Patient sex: M
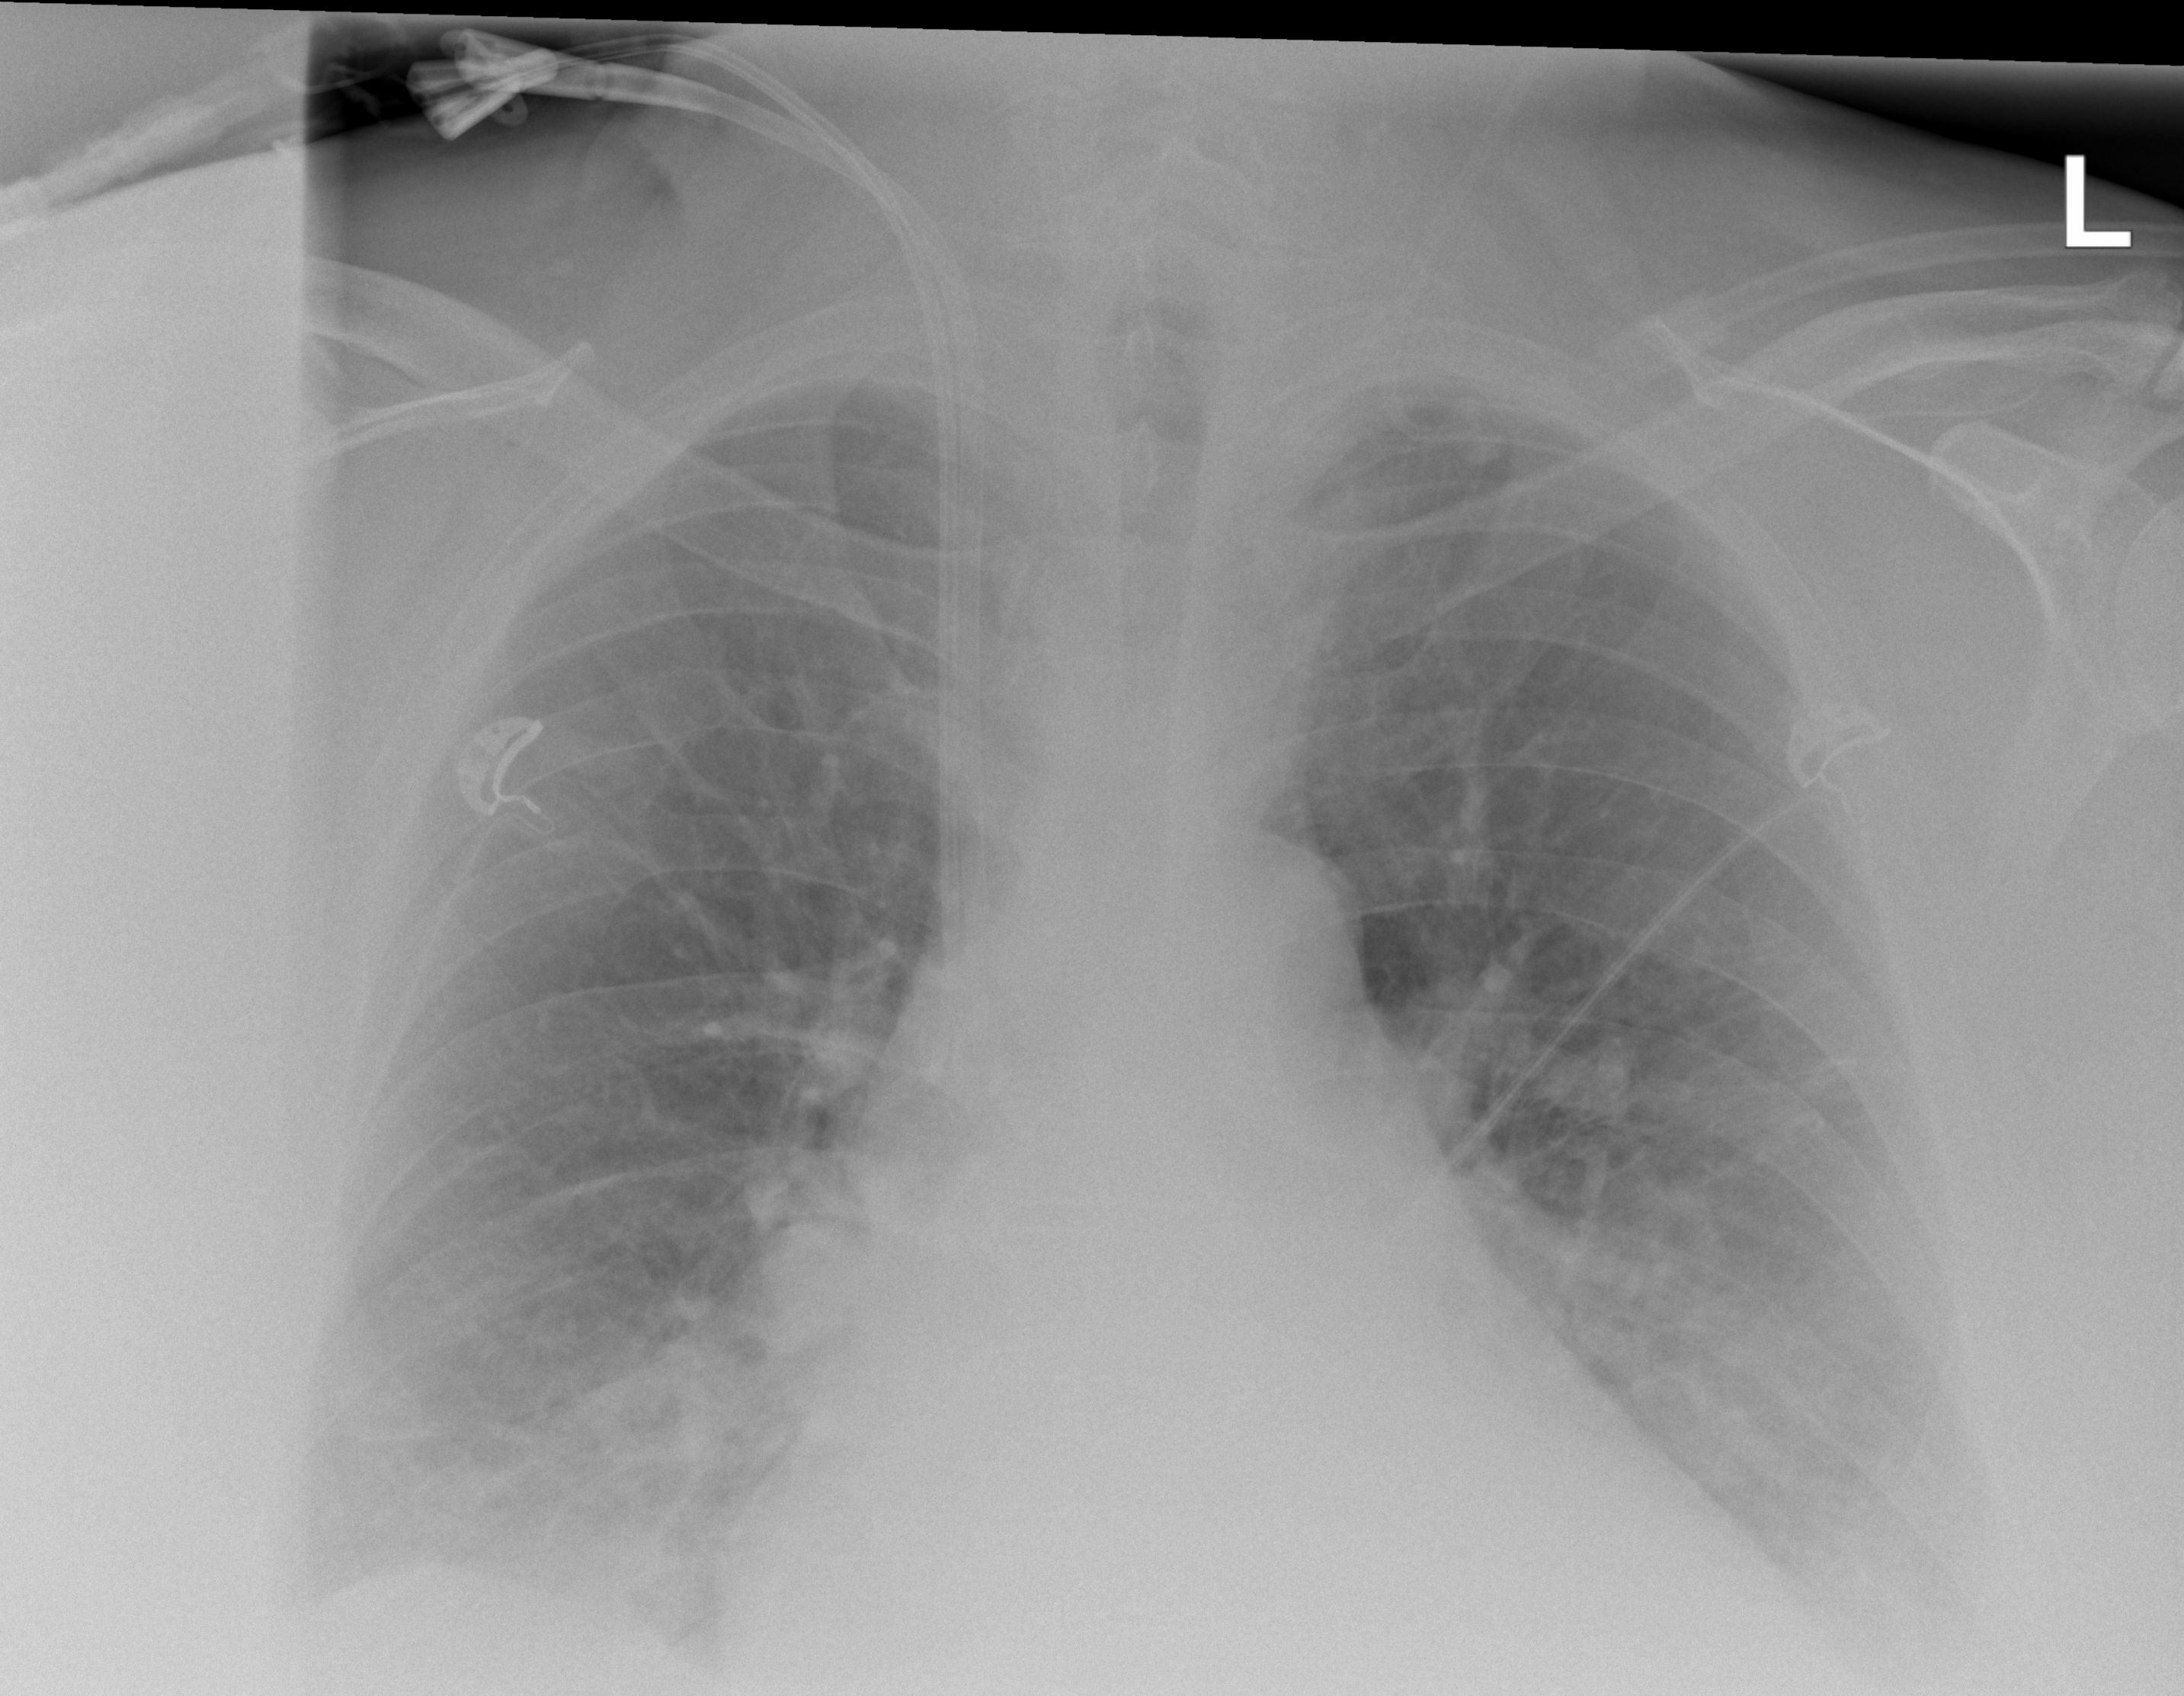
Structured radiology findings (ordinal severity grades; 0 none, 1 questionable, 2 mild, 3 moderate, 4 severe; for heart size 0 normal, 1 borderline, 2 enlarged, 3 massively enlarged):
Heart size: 2
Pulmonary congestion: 2
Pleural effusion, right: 2
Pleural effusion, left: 2
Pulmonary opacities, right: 0
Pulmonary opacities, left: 0
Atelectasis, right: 2
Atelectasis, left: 2